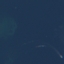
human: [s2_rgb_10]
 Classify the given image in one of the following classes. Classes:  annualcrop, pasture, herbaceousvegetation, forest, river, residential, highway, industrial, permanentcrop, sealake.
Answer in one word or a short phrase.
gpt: SeaLake